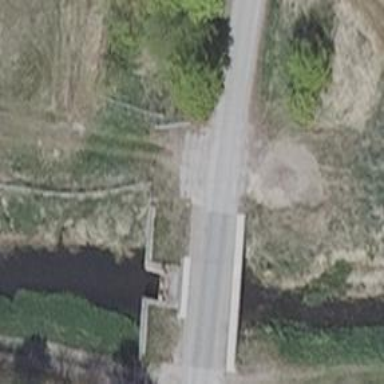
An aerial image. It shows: Unclassified road with asphalt surface crossing bridge.